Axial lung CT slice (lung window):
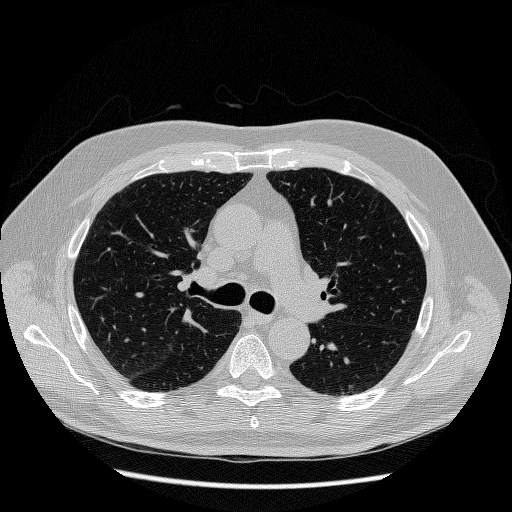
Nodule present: no